Interaction volume radius: 5 \u00c5
Interaction volume height: 15 \u00c5
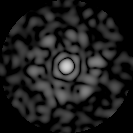
Disorder parameter: 0.8432